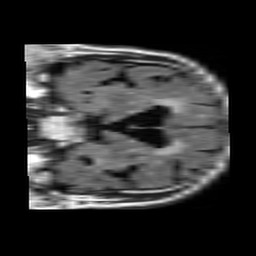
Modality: FLAIR
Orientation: coronal
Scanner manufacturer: philips
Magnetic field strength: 1.5 T
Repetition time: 6 s
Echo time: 0.12 s